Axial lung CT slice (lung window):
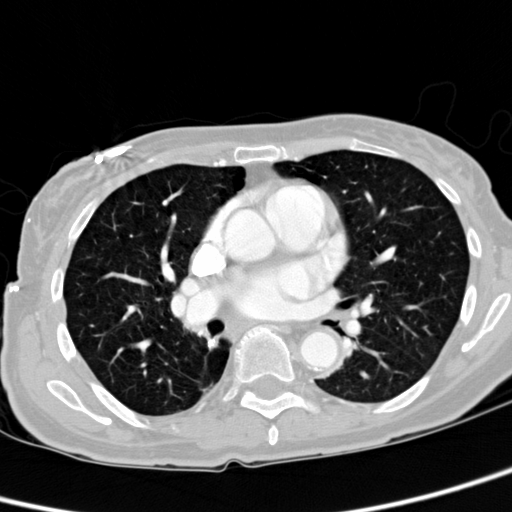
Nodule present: no